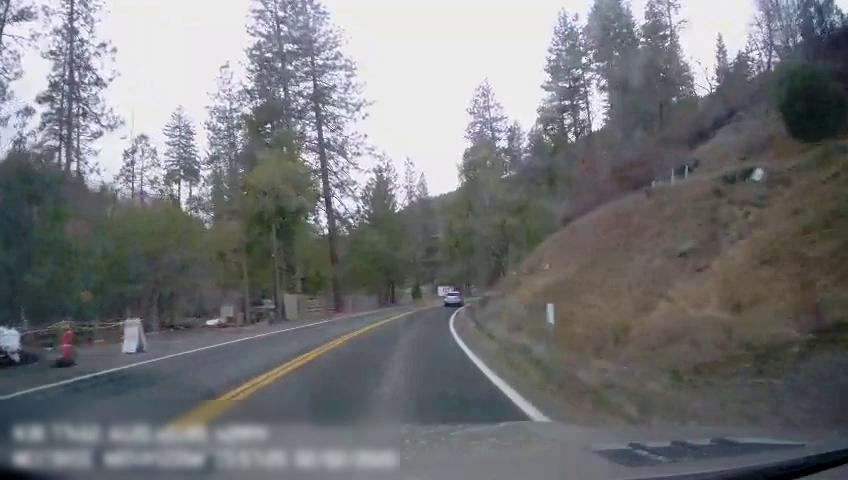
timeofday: Day
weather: Cloudy
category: Drivable Space
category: Vehicles | Car
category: Lanes | Current Lane
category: Lanes | Current Lane
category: Lanes | Opposite Lane